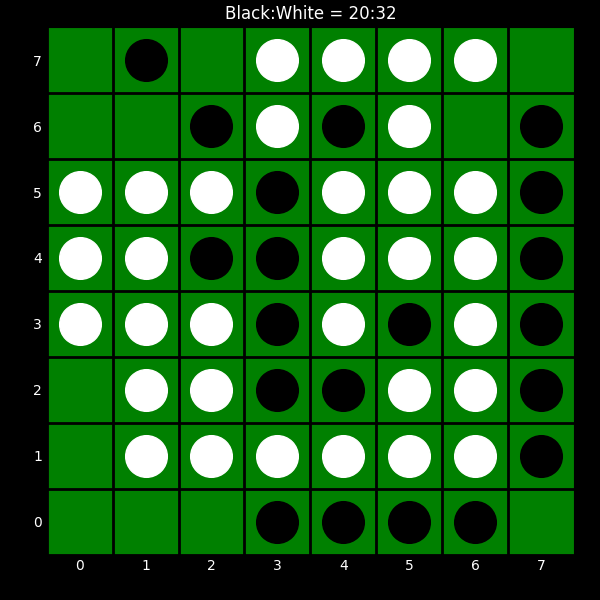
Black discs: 20
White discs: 32